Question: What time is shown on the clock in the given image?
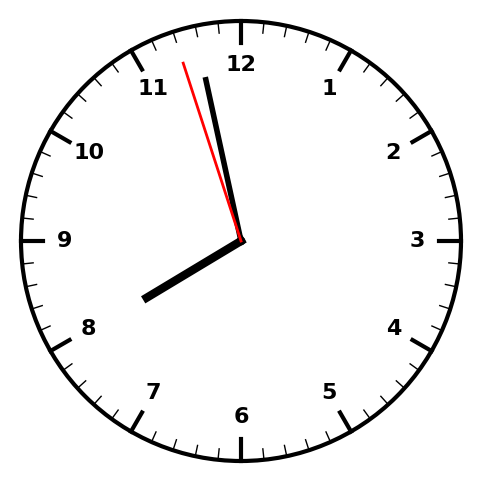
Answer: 07:57:57